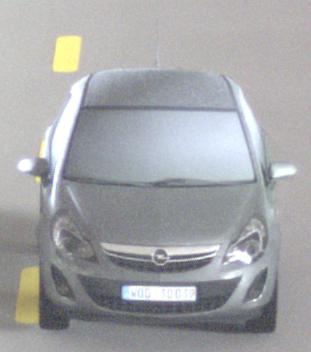
Make: Opel
Model: Corsa 1.2
Detailed model: Corsa (D)
Model produced from: 2011/01
Model produced until: 2014/08
Doors: 3
Color: gray
Road condition: dry road
Daytime: midday
Contrast: medium contrast